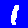
Digit: 1